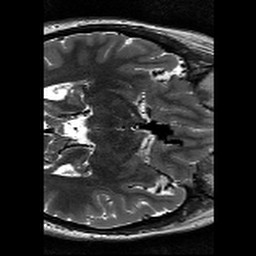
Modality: T2w
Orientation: axial